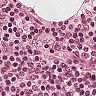
Metastatic tissue present: no